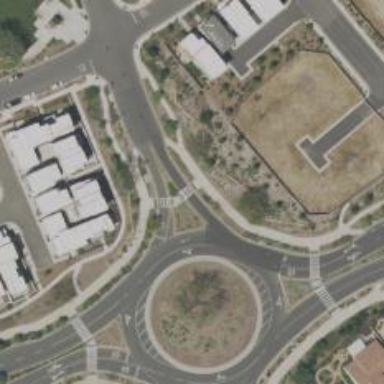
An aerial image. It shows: Tertiary road that leads to roundabout.